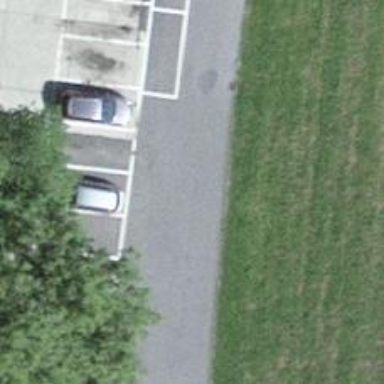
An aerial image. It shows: Road serving as parking aisle.